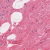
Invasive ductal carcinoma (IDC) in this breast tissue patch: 0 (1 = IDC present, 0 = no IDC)